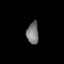
Tissue: lung
Cell type: Endothelial cells
Senescence score: 0.2276
Nuclear area (px): 262
Mean DAPI intensity: 118.725